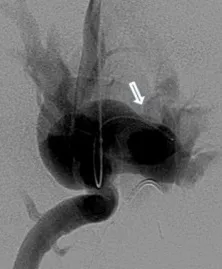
Angiographic and schematic demonstration of high flow arterio-venous fistula within the transplanted kidney. B; Left lateral oblique view shows early draining aneurysmal renal vein (solid arrow).
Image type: radiology (ct)